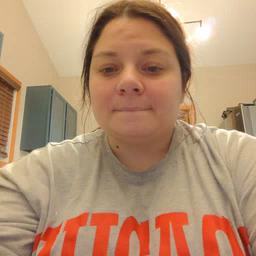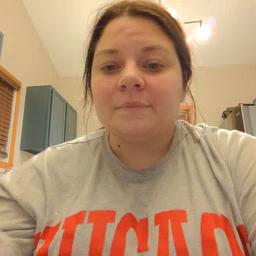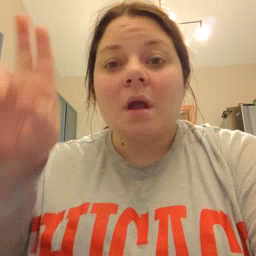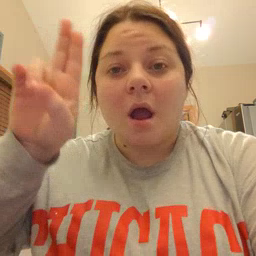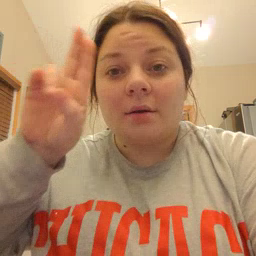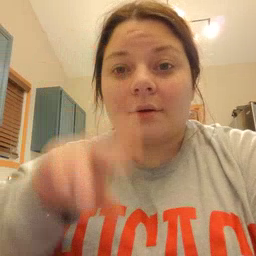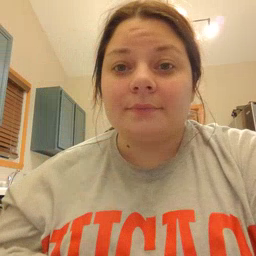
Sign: uncle